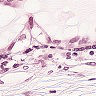
Metastatic tissue present: yes